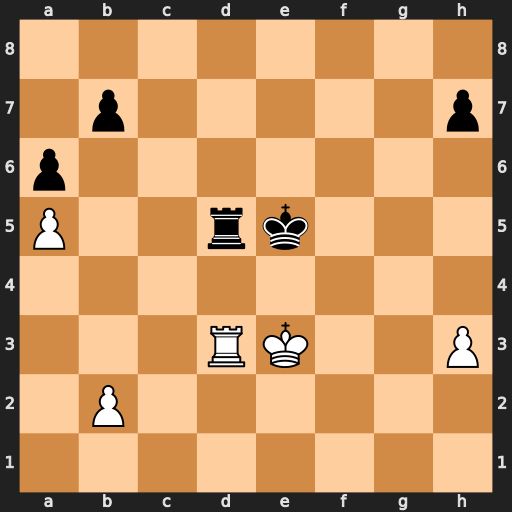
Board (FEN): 8/1p5p/p7/P2rk3/8/3RK2P/1P6/8
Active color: w
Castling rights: -
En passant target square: -
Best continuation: Rxd5+ Kxd5 Kf4